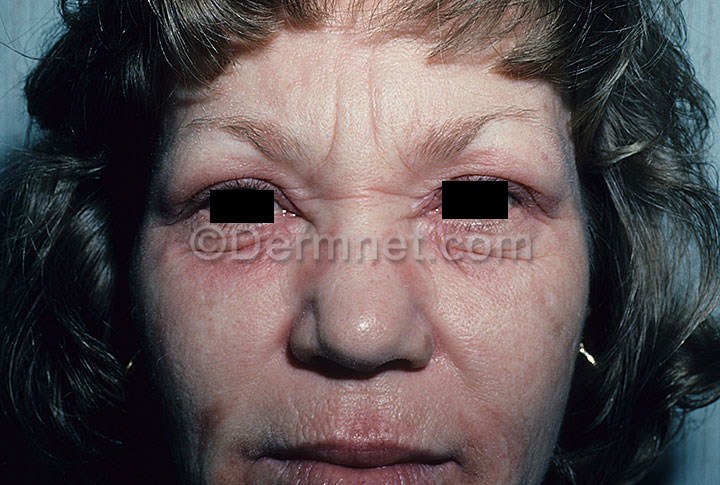
Disease: Poison Ivy Photos and other Contact Dermatitis